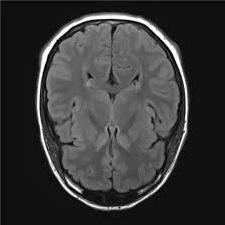
Label: notumor